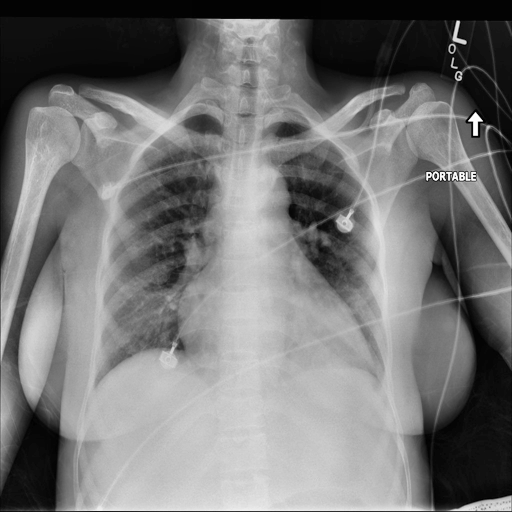
Finding: NORMAL